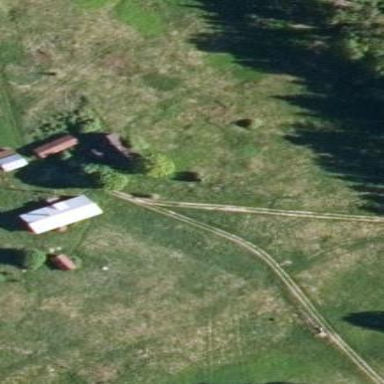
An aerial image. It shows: Farmyard area.